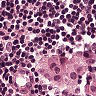
Metastatic tissue present: yes